Question: I am trying to place an image in the centre of the screen (a cell phone) and I also have a large logo image that I want to be anchored to the bottom right of the page. I am very new to CSS and HTML. So far I have this:
'''
<!DOCTYPE html>
<html>
<head>
<title>My Site</title>
<link href="style.css" rel="stylesheet">
</head>
<body>
<div id="content">
<p class="centeredImage"><img src="image1.png"></p>
</div>
</body>
</html>
'''
and this in the CSS:
'''
#content {
width: 99%;
height:100%;
margin: auto;
background-color: white;
background-image: url('logo.png');
background-repeat: no-repeat;
background-attachment: fixed;
background-position: right;
}
.centeredImage
{
text-align:center;
display:block;
}
'''
However I achieve this:

The phone is centred fine however if I resize the window the logo wont stick to the bottom right of the screen. I have played around with using a footer a little bit but when I do this the logo image is below the cell phone image. I just want it to be in the background bottom right no matter how big the window is with the cell phone image centred. Could someone give me some pointers on how to do this please? Thanks!
EDIT so I have wrapped the logo image in a separate div:
'''
.logo {
position: fixed;
bottom: 0;
right: 0;
}
'''
however this now overlaps the centered image slightly ie is not in the background
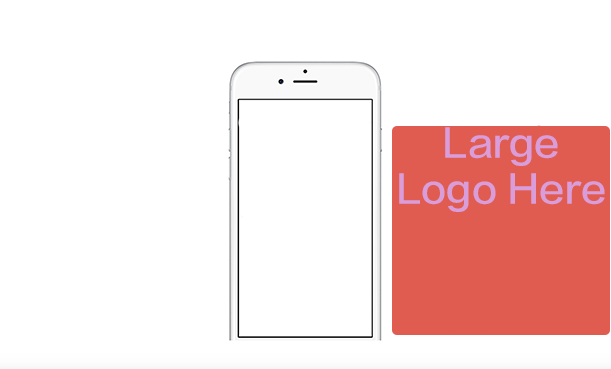
Answer: Why don't you add this in your CSS file and remove div from HTML.
'''
body {
background-image: url('file_location.jpg');
background-repeat: no-repeat;
background-attachment: fixed;
background-position: right bottom;
}
'''
### Example: FIDDLE
Background position can be anything like left bottom or right center.